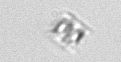
Label: Bacillariophyceae_morphotype1